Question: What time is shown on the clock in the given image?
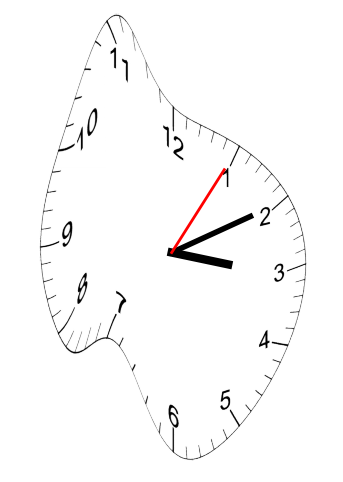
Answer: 03:10:05